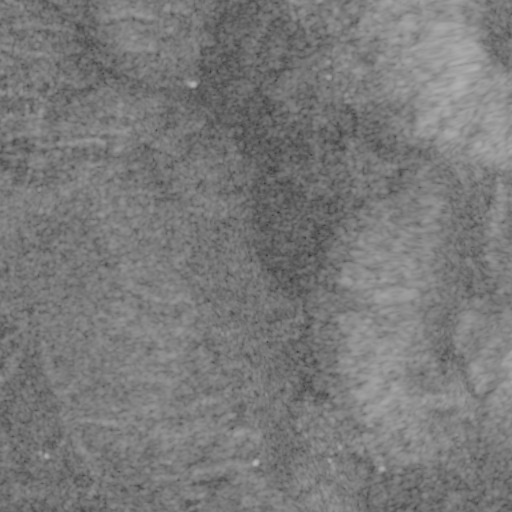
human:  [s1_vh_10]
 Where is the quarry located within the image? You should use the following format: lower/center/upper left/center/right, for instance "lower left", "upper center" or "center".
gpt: The quarry is located in the upper right of the image.
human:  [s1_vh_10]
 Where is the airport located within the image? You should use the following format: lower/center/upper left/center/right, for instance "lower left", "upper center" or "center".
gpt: There is no airport in the image.

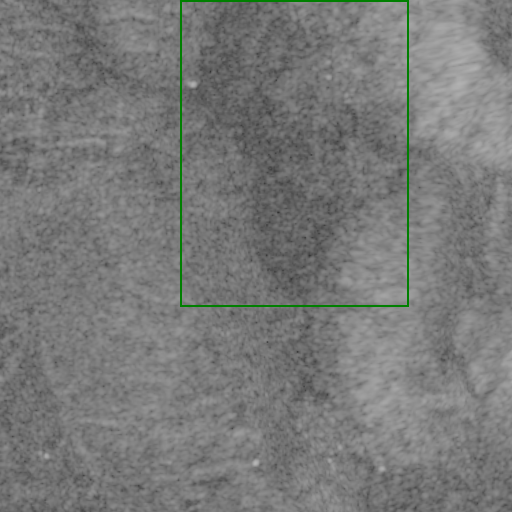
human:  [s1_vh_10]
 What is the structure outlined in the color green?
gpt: The structure outlined in green is a crop field.
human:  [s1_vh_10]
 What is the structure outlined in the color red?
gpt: There is no red outline.